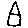
Label: house